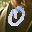
Label: 0